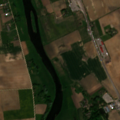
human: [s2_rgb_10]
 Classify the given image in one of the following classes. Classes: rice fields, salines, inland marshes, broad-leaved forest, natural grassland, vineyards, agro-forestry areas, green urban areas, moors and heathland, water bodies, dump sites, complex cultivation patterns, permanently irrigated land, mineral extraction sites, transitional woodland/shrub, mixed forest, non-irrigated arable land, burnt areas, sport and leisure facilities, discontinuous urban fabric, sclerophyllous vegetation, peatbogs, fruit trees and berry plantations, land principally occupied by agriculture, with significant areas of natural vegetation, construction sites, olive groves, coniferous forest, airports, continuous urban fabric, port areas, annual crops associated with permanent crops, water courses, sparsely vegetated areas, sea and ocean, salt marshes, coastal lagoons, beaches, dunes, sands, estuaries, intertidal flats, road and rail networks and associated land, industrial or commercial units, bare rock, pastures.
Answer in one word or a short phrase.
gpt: non-irrigated arable land, complex cultivation patterns, land principally occupied by agriculture, with significant areas of natural vegetation, water courses